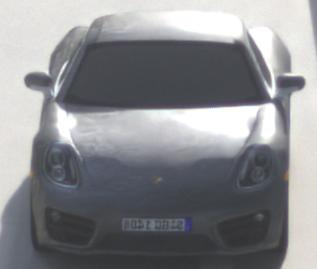
Make: Porsche
Model: Cayman
Detailed model: Cayman (981C)
Model produced from: 2013/03
Model produced until: 2014/04
Doors: 2
Color: gray
Road condition: dry road
Daytime: morning or afternoon
Contrast: low contrast